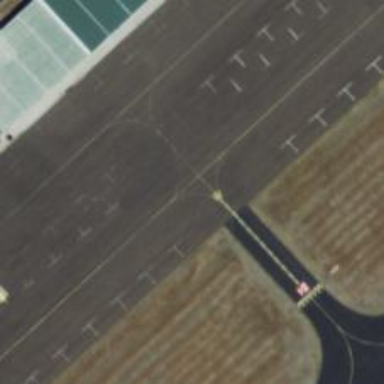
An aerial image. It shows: Image of taxiway at airport.